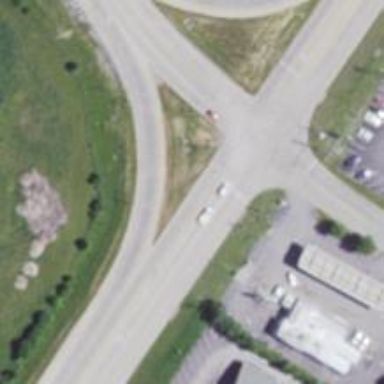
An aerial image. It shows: Trunk link highway.